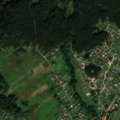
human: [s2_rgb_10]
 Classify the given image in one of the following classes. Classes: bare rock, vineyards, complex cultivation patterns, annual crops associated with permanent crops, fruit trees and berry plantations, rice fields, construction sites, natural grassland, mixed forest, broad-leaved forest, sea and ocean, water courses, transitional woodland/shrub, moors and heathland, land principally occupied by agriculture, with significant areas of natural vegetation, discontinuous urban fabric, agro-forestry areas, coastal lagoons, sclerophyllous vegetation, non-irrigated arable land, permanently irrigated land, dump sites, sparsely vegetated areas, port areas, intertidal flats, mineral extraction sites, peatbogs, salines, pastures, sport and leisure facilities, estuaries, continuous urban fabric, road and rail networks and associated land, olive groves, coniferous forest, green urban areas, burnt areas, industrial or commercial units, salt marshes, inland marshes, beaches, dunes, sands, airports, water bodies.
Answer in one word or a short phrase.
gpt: discontinuous urban fabric, pastures, complex cultivation patterns, coniferous forest, mixed forest